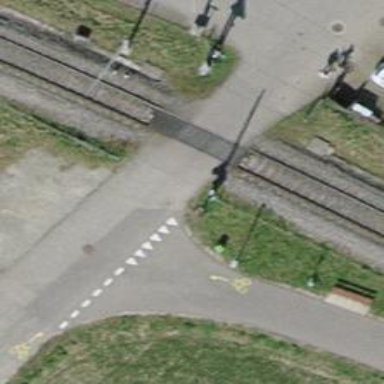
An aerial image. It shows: Level crossing at the railway with full barrier.